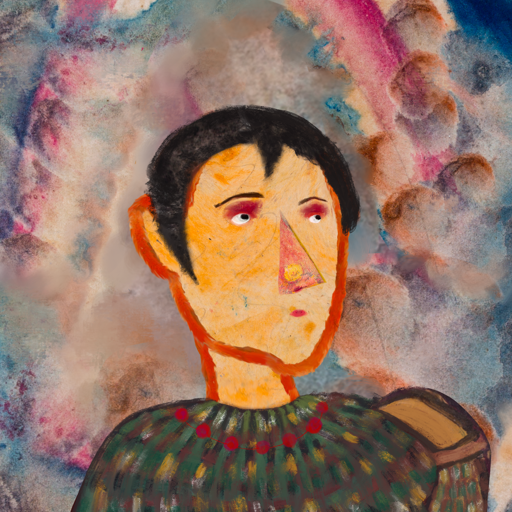
Background: Rupkatha, Head And Neck Side: Experience, Face Side: Irani, Bust: After_Raid, Hair Side: Roy_Bahadur, Head Accessory: Blank, Second Necklace: Blank, Necklace: Irani_3, Baby: Blank